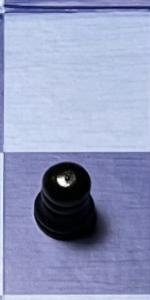
Label: Pawn_Black